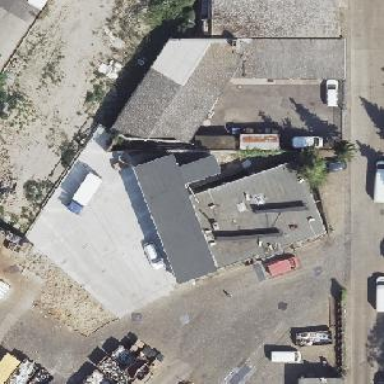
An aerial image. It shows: Commercial building.